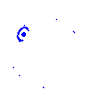
Particle: electron